Question: My code executed correct in chrome, but incorrect in HtmlUnit. The javascript code is :
'''
function convert_twovalue(image_data) {
for (var x = 0; x < image_data.width; x++) {
for (var y = 0; y < image_data.height; y++) {
var i = x*4+y*4*image_data.width;
if (image_data.data[i] > 128) {
image_data.data[i] = 255;
image_data.data[i+1] = 255;
image_data.data[i+2] = 255;
image_data.data[i+3] = 255;
document.getElementById("1").innerHTML = document.getElementById("1").innerHTML + "-" + image_data.data[i+2] + "-";
}
else {
image_data.data[i] = 0;
image_data.data[i+1] = 0;
image_data.data[i+2] = 0;
image_data.data[i+3] = 255;
document.getElementById("1").innerHTML = document.getElementById("1").innerHTML + "-" + image_data.data[i+2] + "-";
}
}
}
}
'''
The result in chrome likes , but the result in HtmlUnit likes . The result in HtmlUnit seems incorrect. Why?
My completed code is listed as follow. And this code is just for debug, not the final code.
'''
<!DOCTYPE HTML>
<html>
<body>
<canvas id="myCanvas" width="60" height="20" style="boder:1px solid #c3c3c3;">
Your browser does not support the canvas element.
</canvas>
<br>
<canvas id="destCanvas1" width="9" height="12" style="boder:1px solid #c3c3c3;">
Your browser does not support the canvas element.
</canvas>
<br>
<canvas id="destCanvas2" width="9" height="12" style="boder:1px solid #c3c3c3;">
Your browser does not support the canvas element.
</canvas>
<br>
<canvas id="destCanvas3" width="9" height="12" style="boder:1px solid #c3c3c3;">
Your browser does not support the canvas element.
</canvas>
<br>
<canvas id="destCanvas4" width="9" height="12" style="boder:1px solid #c3c3c3;">
Your browser does not support the canvas element.
</canvas>
<br>
<div id="1"></div>
<div id="2"></div>
<div id="3"></div>
<div id="4"></div>
<script type="text/javascript">
var compareNum = Array(0, 0, 0, 0);
var c = document.getElementById("myCanvas");
var ctx = c.getContext("2d");
var img = new Image();
img.src = "http://127.0.0.1:8080/fundtest/checkNumber.png";
//img.src = "http://127.0.0.1:8080/fundtest/common/checkNumber.jsp";
img.onload = function(){
// try {
ctx.drawImage(img, 0, 0);
var imgData = ctx.getImageData(0, 0, c.width, c.height);
convert_grey(imgData);
sleep(500);
convert_twovalue(imgData);
sleep(500);
remove_distraction(imgData)
sleep(500);
ctx.putImageData(imgData, 0, 0);
image_division("destCanvas1", 6, 4);
image_division("destCanvas2", 19, 4);
image_division("destCanvas3", 32, 4);
image_division("destCanvas4", 45, 4);
for (var k = 0; k < 10; k++) {
compare("destCanvas1", k, "1");
}
for (var k = 0; k < 10; k++) {
compare("destCanvas2", k, "2");
}
for (var k = 0; k < 10; k++) {
compare("destCanvas3", k, "3");
}
for (var k = 0; k < 10; k++) {
compare("destCanvas4", k, "4");
}
// }
// catch (e) {alert(e.message)}
}
function convert_grey(image_data) {
for (var x = 0; x < image_data.width; x++) {
for (var y=0; y < image_data.height; y++) {
var i = x*4+y*4*image_data.width;
var luma = Math.floor(image_data.data[i] * 299/1000 +
image_data.data[i+1] * 587/1000 +
image_data.data[i+2] * 114/1000);
image_data.data[i] = luma;
image_data.data[i+1] = luma;
image_data.data[i+2] = luma;
image_data.data[i+3] = 255;
}
}
}
function convert_twovalue(image_data) {
for (var x = 0; x < image_data.width; x++) {
for (var y = 0; y < image_data.height; y++) {
var i = x*4+y*4*image_data.width;
if (image_data.data[i] > 128) {
image_data.data[i] = 255;
image_data.data[i+1] = 255;
image_data.data[i+2] = 255;
image_data.data[i+3] = 255;
document.getElementById("1").innerHTML = document.getElementById("1").innerHTML + "-" + image_data.data[i+2] + "-";
}
else {
image_data.data[i] = 0;
image_data.data[i+1] = 0;
image_data.data[i+2] = 0;
image_data.data[i+3] = 255;
document.getElementById("1").innerHTML = document.getElementById("1").innerHTML + "-" + image_data.data[i+2] + "-";
}
}
}
}
function remove_distraction(image_data) {
for (var x = 0; x < image_data.width; x++) {
for (var y = 0; y < image_data.height; y++) {
if ((x >= 0 && x <= 5) ||
(x >= 15 && x <= 18) ||
(x >= 28 && x <= 31) ||
(x >= 41 && x <= 44) ||
(x >= 54 && x <= 59) ||
(y >= 0 && y <=3) ||
(y >= 16 && y <= 19)) {
var i = x*4+y*4*image_data.width;
image_data.data[i] = 255;
image_data.data[i+1] = 255;
image_data.data[i+2] = 255;
image_data.data[i+3] = 255;
}
}
}
}
function convertToImage(canvas) {
var image = new Image();
image.src = canvas.toDataURL("image/png");
return image;
}
function image_division(destCanvasID, posX, posY) {
var destC = document.getElementById(destCanvasID);
var destCtx = destC.getContext("2d");
var destImg = convertToImage(c);
destImg.onload = function() {
try {
destCtx.drawImage(destImg, posX, posY, 9, 12, 0, 0, 9, 12);
var destImgData = destCtx.getImageData(0, 0, destC.width, destC.height);
destCtx.putImageData(destImgData, 0, 0);
}
catch (e) {alert(e.message)}
}
}
function compare(destCanvasID, compareID, destID) {
var compareC = document.createElement("canvas");
var compareCtx = compareC.getContext("2d");
var compareImg = new Image();
compareImg.src = "http://127.0.0.1:8080/fundtest/" + compareID + ".png";
compareImg.onload = function() {
var count = 0;
compareCtx.drawImage(compareImg, 0, 0);
var compareImgData = compareCtx.getImageData(0, 0, 9, 12);
var destC = document.getElementById(destCanvasID);
var destCtx = destC.getContext("2d");
var destImgData = destCtx.getImageData(0, 0, 9, 12);
for (var x = 0; x < destImgData.width; x++) {
for (var y=0; y < destImgData.height; y++) {
var i = x*4+y*4*destImgData.width;
if (destImgData.data[i] - compareImgData.data[i] == 0) {
count++;
}
}
}
// document.getElementById(destID).innerHTML = document.getElementById(destID).innerHTML + compareID + ":" + count + "--";
if (compareNum[destID-1] < count) {
compareNum[destID-1] = count;
}
}
}
function sleep(numberMillis) {
var now = new Date();
var exitTime = now.getTime() + numberMillis;
while (true) {
now = new Date();
if (now.getTime() > exitTime)
return;
}
}
</script>
</body>
</html>
'''
My java code is listed as follow. The target is to acquire the result of the web page.
'''
package demo;
import java.io.IOException;
import java.net.MalformedURLException;
import com.gargoylesoftware.htmlunit.BrowserVersion;
import com.gargoylesoftware.htmlunit.FailingHttpStatusCodeException;
import com.gargoylesoftware.htmlunit.WebClient;
import com.gargoylesoftware.htmlunit.html.HtmlDivision;
import com.gargoylesoftware.htmlunit.html.HtmlPage;
import com.gargoylesoftware.htmlunit.javascript.background.JavaScriptJobManager;
public class HtmlUnitTest {
@SuppressWarnings({ "resource", "deprecation" })
public static void main(String[] args) throws FailingHttpStatusCodeException, MalformedURLException, IOException {
// TODO Auto-generated method stub
WebClient webClient = new WebClient(BrowserVersion.FIREFOX_38);
webClient.getOptions().setCssEnabled(false);
webClient.getOptions().setJavaScriptEnabled(true);
HtmlPage page = webClient.getPage("http://127.0.0.1:8080/fundtest/demo1.html");
JavaScriptJobManager manager = page.getEnclosingWindow().getJobManager();
while (manager.getJobCount() > 0) {
try {
Thread.sleep(<PHONE>);
} catch (InterruptedException e) {
// TODO Auto-generated catch block
e.printStackTrace();
}
}
// HtmlDivision div1=(HtmlDivision)page.getElementById("1");
// HtmlDivision div2=(HtmlDivision)page.getElementById("2");
// HtmlDivision div3=(HtmlDivision)page.getElementById("3");
// HtmlDivision div4=(HtmlDivision)page.getElementById("4");
String s = page.asXml();
// System.out.println(div1.asText() + div2.asText() + div3.asText() + div4.asText());
System.out.println(s);
webClient.closeAllWindows();
}
}
'''
The image named checkNumber.png likes this
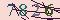
Answer: ImageData was read-only, and is now fixed in SVN, test case was created <URL>.
You can get latest build (in an hour if successful) from <URL>.
As a side note, I guess your case would work if you use:
'''
var data = image_data.data;
data[i] = 255;
... use data[i]
'''